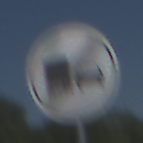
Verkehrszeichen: EndeUeberholverbotKraftfahrzeuge
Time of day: Midday
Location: Outdoor (Nature)
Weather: Clear
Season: NotSpecified
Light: Natural